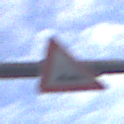
Verkehrszeichen: UnebeneFahrbahn
Umgebung: Outdoor, Urban
Tageszeit: MorningAfternoon
Wetter: PartlyCloudy
Licht: Natural
Jahreszeit: NotSpecified
Kontrast: MediumContrast